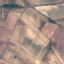
Land use / land cover class: PermanentCrop